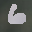
Label: 6